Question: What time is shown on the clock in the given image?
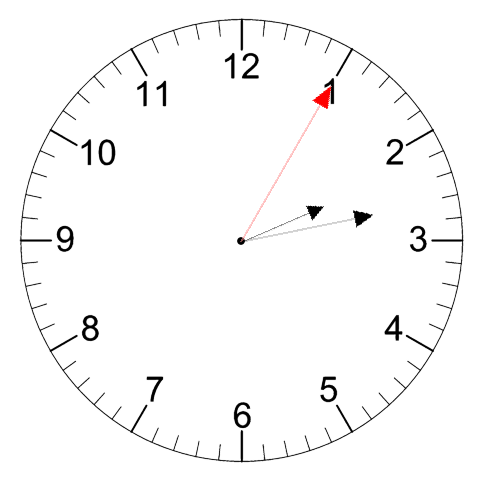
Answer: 02:13:05